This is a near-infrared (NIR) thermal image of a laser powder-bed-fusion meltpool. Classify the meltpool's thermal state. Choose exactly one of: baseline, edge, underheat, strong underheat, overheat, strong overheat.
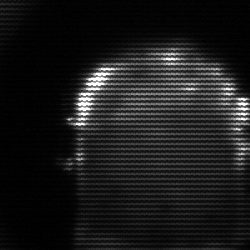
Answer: baseline